Question: I have the following codes:
'''
#!/usr/bin/env python
import networkx as nx
def main():
"""docstring for main"""
outerdict = {"A":["a1","a2","a3"], "B":["b1","b2","b3","b5","b6", "b7"], "C":["c2","c3"], "D":["d1","d2","d3"]}
keynode = "Z"
colorlist = [ "#beaed4", "#fdc086", "#ffff99", "#386cb0","#f0027f"]
G = nx.Graph()
G.add_node(keynode,graphics={"fill":"#7fc97f","w":27,"h":27, "d":27})
for i,ky in enumerate(outerdict):
nodes = outerdict[ky]
nodecol = colorlist[i]
print ky, nodecol
for node in nodes:
G.add_node(node,graphics={"fill":nodecol,"w":27,"h":27,"d":27})
G.add_edge(keynode, node, value = 10)
outfile = "test.gml"
nx.write_gml(G,outfile)
if __name__ == '__main__':
main()
'''
It produces the following GML file:
'''
graph [
node [
id 0
label "b6"
graphics [
h 27
d 27
w 27
fill "#ffff99"
]
]
node [
id 1
label "a1"
graphics [
h 27
d 27
w 27
fill "#beaed4"
]
]
node [
id 2
label "b5"
graphics [
h 27
d 27
w 27
fill "#ffff99"
]
]
node [
id 3
label "a3"
graphics [
h 27
d 27
w 27
fill "#beaed4"
]
]
node [
id 4
label "a2"
graphics [
h 27
d 27
w 27
fill "#beaed4"
]
]
node [
id 5
label "b7"
graphics [
h 27
d 27
w 27
fill "#ffff99"
]
]
node [
id 6
label "b1"
graphics [
h 27
d 27
w 27
fill "#ffff99"
]
]
node [
id 7
label "b2"
graphics [
h 27
d 27
w 27
fill "#ffff99"
]
]
node [
id 8
label "b3"
graphics [
h 27
d 27
w 27
fill "#ffff99"
]
]
node [
id 9
label "c3"
graphics [
h 27
d 27
w 27
fill "#fdc086"
]
]
node [
id 10
label "c2"
graphics [
h 27
d 27
w 27
fill "#fdc086"
]
]
node [
id 11
label "Z"
graphics [
h 27
d 27
w 27
fill "#7fc97f"
]
]
node [
id 12
label "d2"
graphics [
h 27
d 27
w 27
fill "#386cb0"
]
]
node [
id 13
label "d3"
graphics [
h 27
d 27
w 27
fill "#386cb0"
]
]
node [
id 14
label "d1"
graphics [
h 27
d 27
w 27
fill "#386cb0"
]
]
edge [
source 0
target 11
value 10
]
edge [
source 1
target 11
value 10
]
edge [
source 2
target 11
value 10
]
edge [
source 3
target 11
value 10
]
edge [
source 4
target 11
value 10
]
edge [
source 5
target 11
value 10
]
edge [
source 6
target 11
value 10
]
edge [
source 7
target 11
value 10
]
edge [
source 8
target 11
value 10
]
edge [
source 9
target 11
value 10
]
edge [
source 10
target 11
value 10
]
edge [
source 11
target 12
value 10
]
edge [
source 11
target 13
value 10
]
edge [
source 11
target 14
value 10
]
]
'''
Notice that the node are not in order. For example 'a1' is in between 'b1' and 'b5'. This makes the plot looks like this:

What I expect the graph is to sequentially order according to the loop and initial data structure 'outderdict'. So that yellow nodes will go together sequentially with other yellows etc.
How can I sort the GML file using Networkx? Other solution (e.g. Igraph) as long as within Python framework is welcomed.
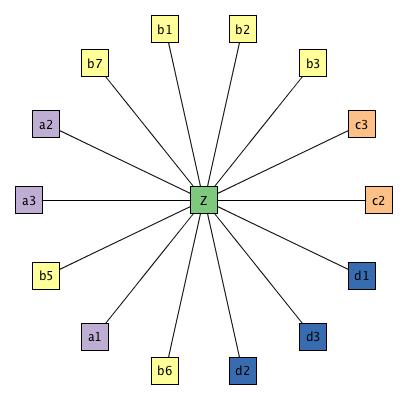
Answer: An ordered graph data structure is available in NetworkX since inclusion on Jan 1 2015. The OrderedGraph class will output nodes and edges from the NetworkX data structure in the order they are added.
You'll need to get the latest development version at <URL> for the following to work.
'''
import networkx as nx
outerdict = {"A":["a1","a2","a3"], "B":["b1","b2","b3","b5","b6", "b7"], "C":["c2","c3"], "D":["d1","d2","d3"]}
keynode = "Z"
colorlist = [ "#beaed4", "#fdc086", "#ffff99", "#386cb0","#f0027f"]
G = nx.OrderedGraph()
G.add_node(keynode,graphics={"fill":"#7fc97f","w":27,"h":27, "d":27})
for i,ky in enumerate(outerdict):
nodes = outerdict[ky]
nodecol = colorlist[i]
print ky, nodecol
for node in nodes:
G.add_node(node,graphics={"fill":nodecol,"w":27,"h":27,"d":27})
G.add_edge(keynode, node, value = 10)
outfile = "test.gml"
nx.write_gml(G,outfile)
'''
Note that your 'outerdict' data structure might appear in a different order than you have initialized it when you loop over 'enumerate(outerdict)'. If the order of the nodes "A","B","C", and "D" matters to you then you will need to change how they are added to the graph to insure they get inserted in that order.